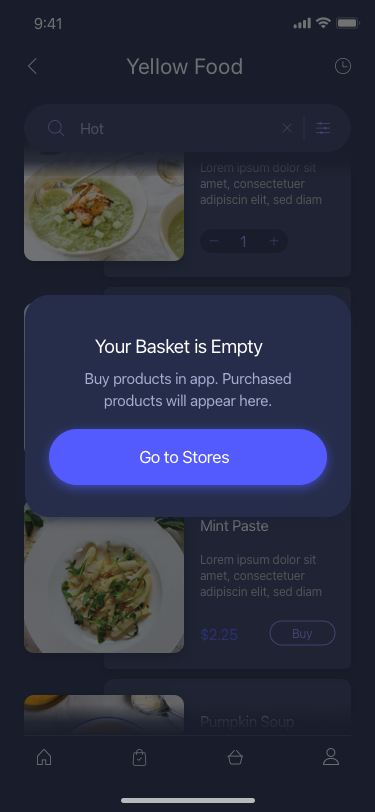
Text in this UI design:
Pumpkin Soup
Lorem ipsum dolor sit amet, consectetuer adipiscin elit, sed diam nonummy nibh euismod
Buy
$2.25
Mint Paste
Lorem ipsum dolor sit amet, consectetuer adipiscin elit, sed diam nonummy nibh euismod
Risotto with Rice
Lorem ipsum dolor sit amet, consectetuer adipiscin elit, sed diam nonummy nibh euismod
Spinach Soup
Lorem ipsum dolor sit amet, consectetuer adipiscin elit, sed diam nonummy nibh euismod
Yellow Food
Go to Stores
Your Basket is Empty
Buy products in app. Purchased products will appear here.